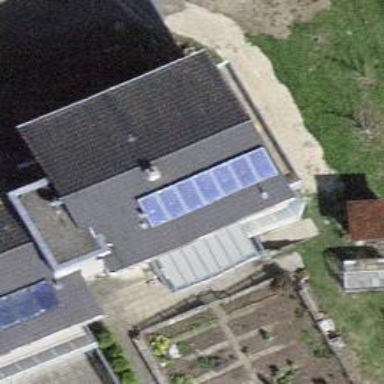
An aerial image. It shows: Solar power generator.